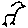
Label: bird